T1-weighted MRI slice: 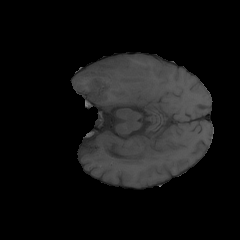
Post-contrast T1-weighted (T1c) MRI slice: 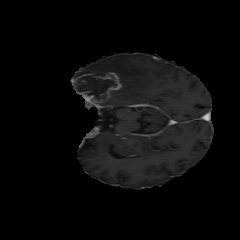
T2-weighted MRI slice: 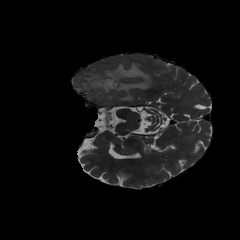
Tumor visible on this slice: yes